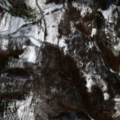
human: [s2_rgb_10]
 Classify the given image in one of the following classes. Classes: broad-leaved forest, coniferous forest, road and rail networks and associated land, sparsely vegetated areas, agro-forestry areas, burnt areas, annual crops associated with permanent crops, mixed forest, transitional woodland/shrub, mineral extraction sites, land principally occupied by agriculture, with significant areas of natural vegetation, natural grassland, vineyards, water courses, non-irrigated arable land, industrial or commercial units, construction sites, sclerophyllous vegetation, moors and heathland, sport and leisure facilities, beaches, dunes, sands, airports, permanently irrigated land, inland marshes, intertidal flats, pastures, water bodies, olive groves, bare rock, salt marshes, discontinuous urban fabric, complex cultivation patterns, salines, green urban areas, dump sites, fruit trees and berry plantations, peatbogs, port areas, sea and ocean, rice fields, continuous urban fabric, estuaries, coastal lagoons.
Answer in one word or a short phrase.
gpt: pastures, complex cultivation patterns, land principally occupied by agriculture, with significant areas of natural vegetation, broad-leaved forest, burnt areas